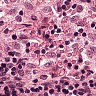
Metastatic tissue present: no